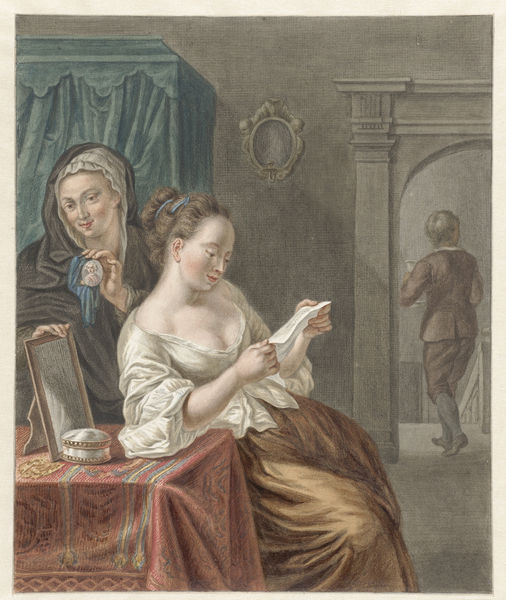
Titel: De briefleester
Künstler: Abraham Delfos
Standort: Amsterdam
Institution: Rijksmuseum
Schlagwörter: blau, gemälde, mann, umhang, aquarell, frauen, grün, menschen, brust, frau, grau, kleid, tisch, tür, türkis, weiss, zeichnung, zimmer, rot, haube, malerei, muster, ornament, rock, wand, barock, bluse, diener, bild, spiegel, tischdecke, tischtuch, vorhang, gewand, stoff, decke, klassizismus, dekoltee, renaissance, brüste, bogen, weiblich, kopftuch, lesen, bett, eingang, alter, dose, lithographie, schachtel, schminktisch, medallion, brief, klassik, dekolte, himmelbett, feminin, schminkdose